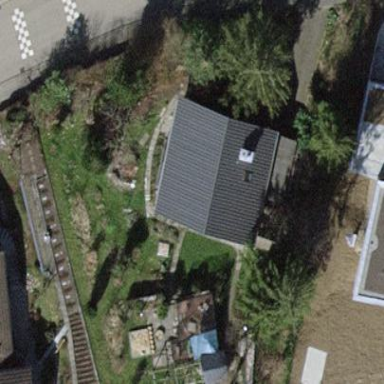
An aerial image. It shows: Detached building.